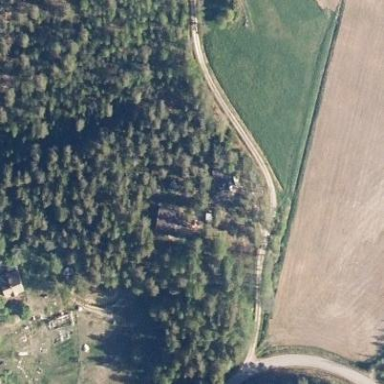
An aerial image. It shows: Isolated dwelling in the countryside.